Field crop: maize
Growth stage: 2
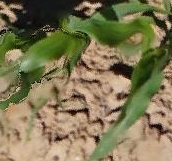
Species: maize